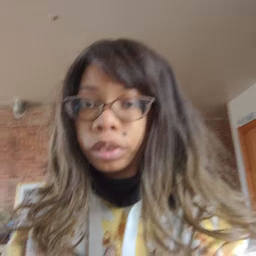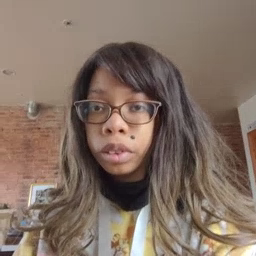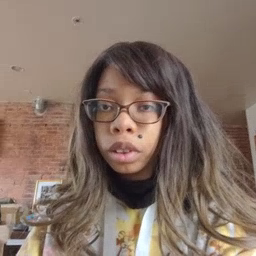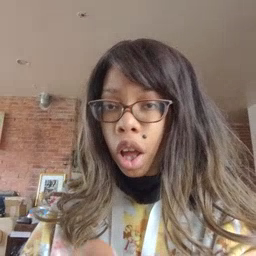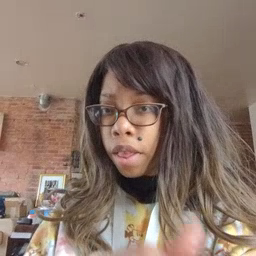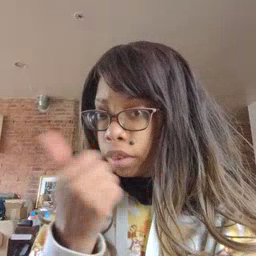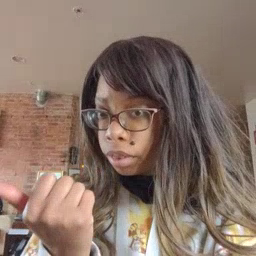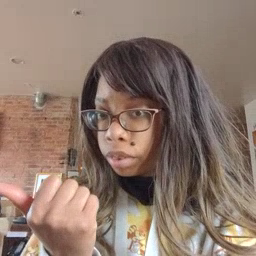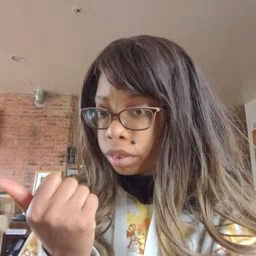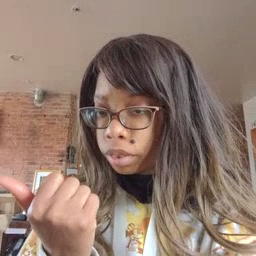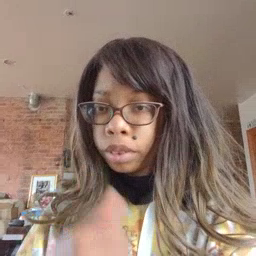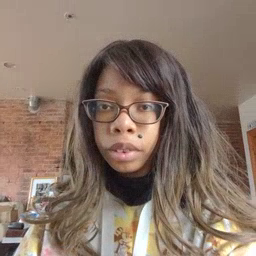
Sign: another